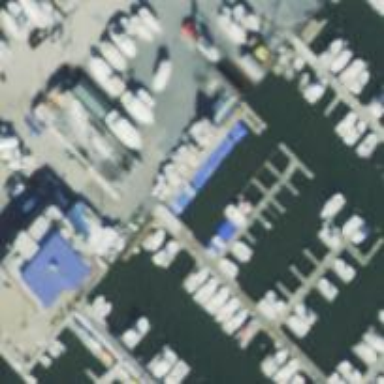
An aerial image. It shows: Pier with mooring facilities.